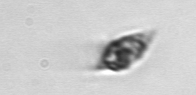
Label: Oxytoxum